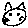
Label: cat